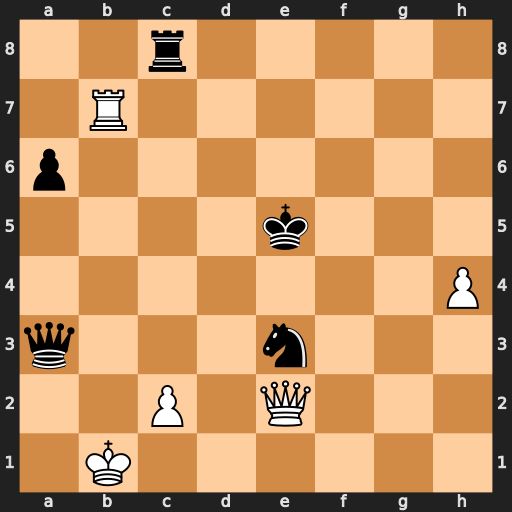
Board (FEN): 2r5/1R6/p7/4k3/7P/q3n3/2P1Q3/1K6
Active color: w
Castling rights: -
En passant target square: -
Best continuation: Rb3 Qxb3+ cxb3